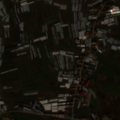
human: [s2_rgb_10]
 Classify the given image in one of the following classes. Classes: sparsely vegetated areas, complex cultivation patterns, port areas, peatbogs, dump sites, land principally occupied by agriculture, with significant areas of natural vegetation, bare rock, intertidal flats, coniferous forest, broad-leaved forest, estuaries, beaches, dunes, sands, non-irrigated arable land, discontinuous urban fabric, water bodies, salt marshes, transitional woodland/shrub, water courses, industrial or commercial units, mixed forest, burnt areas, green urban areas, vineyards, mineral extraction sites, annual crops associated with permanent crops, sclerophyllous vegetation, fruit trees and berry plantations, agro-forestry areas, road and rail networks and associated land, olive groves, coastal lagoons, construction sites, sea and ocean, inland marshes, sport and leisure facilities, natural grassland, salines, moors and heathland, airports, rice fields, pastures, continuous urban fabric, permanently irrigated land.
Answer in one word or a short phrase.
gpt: non-irrigated arable land, complex cultivation patterns, land principally occupied by agriculture, with significant areas of natural vegetation